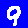
Digit: 9